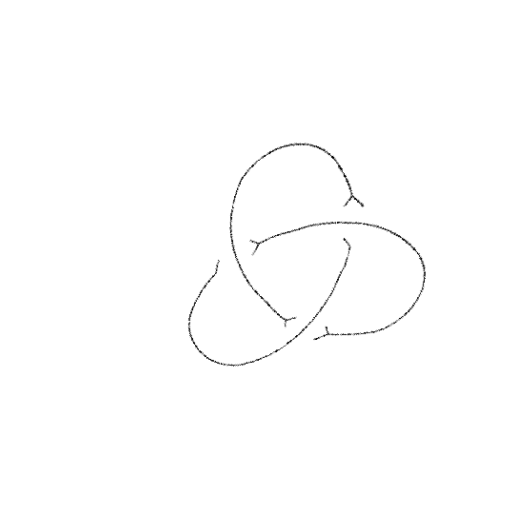
Crossing number: 3